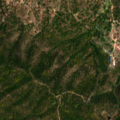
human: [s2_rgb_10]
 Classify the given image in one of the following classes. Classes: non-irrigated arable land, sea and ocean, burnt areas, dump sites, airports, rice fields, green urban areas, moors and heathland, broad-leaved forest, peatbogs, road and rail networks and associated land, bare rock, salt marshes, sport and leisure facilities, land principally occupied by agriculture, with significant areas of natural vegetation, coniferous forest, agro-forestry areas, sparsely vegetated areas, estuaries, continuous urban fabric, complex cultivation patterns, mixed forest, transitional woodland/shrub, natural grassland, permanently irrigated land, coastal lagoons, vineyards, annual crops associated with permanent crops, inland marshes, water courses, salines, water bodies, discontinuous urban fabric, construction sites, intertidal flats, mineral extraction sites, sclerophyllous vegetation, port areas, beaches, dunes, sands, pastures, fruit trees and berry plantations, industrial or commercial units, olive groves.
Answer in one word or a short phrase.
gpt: agro-forestry areas, broad-leaved forest